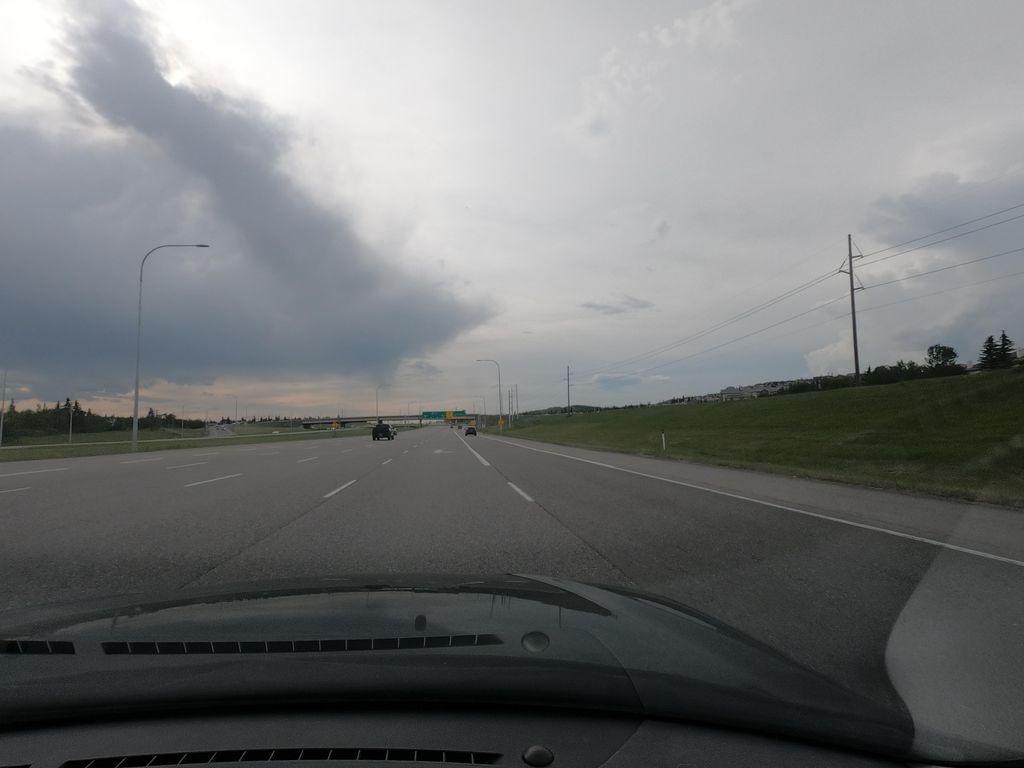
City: calgary